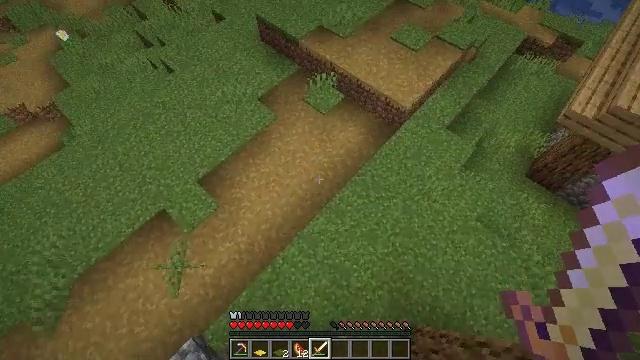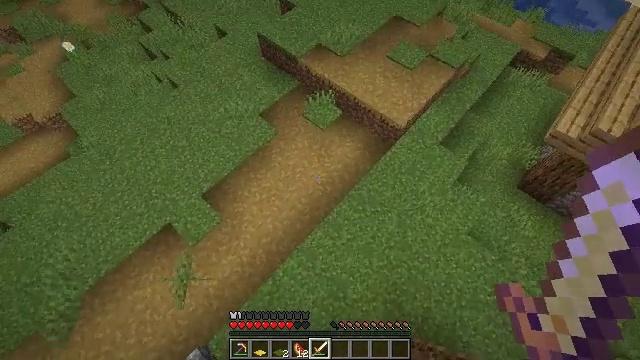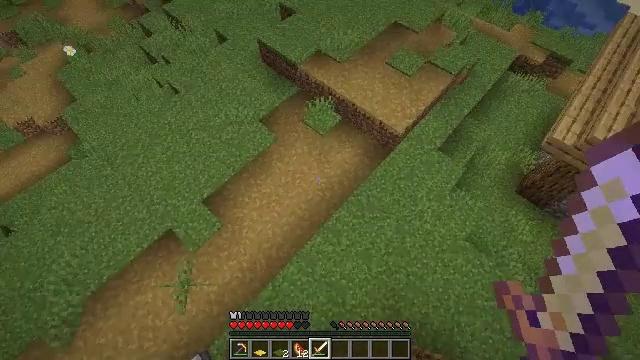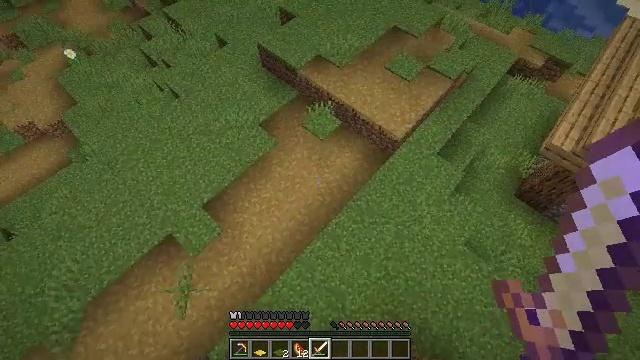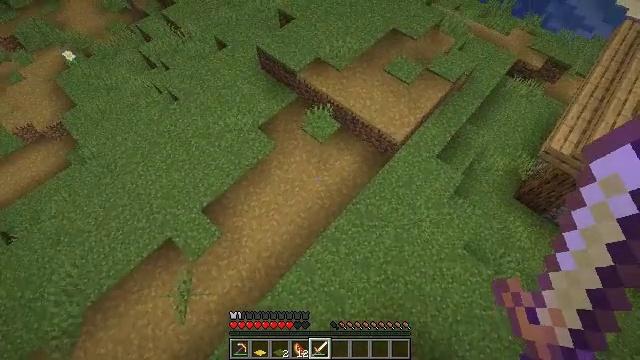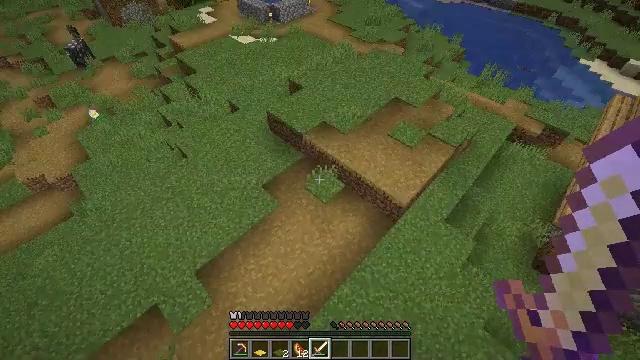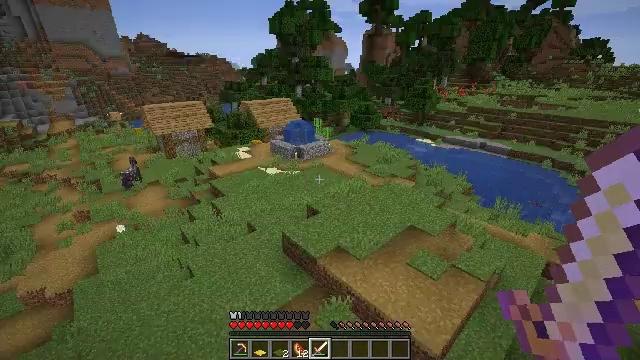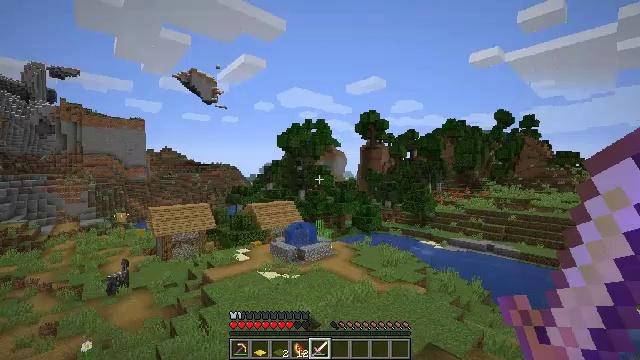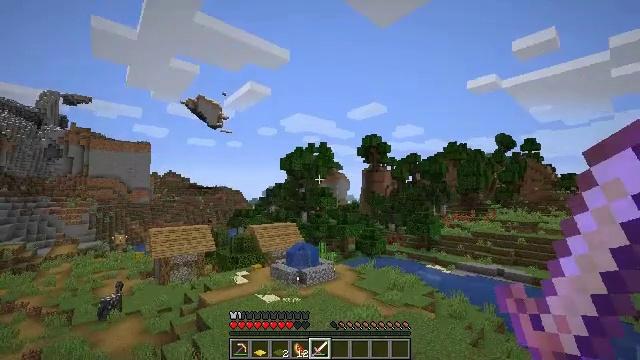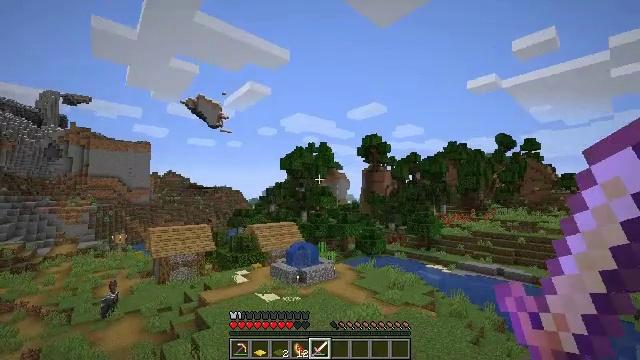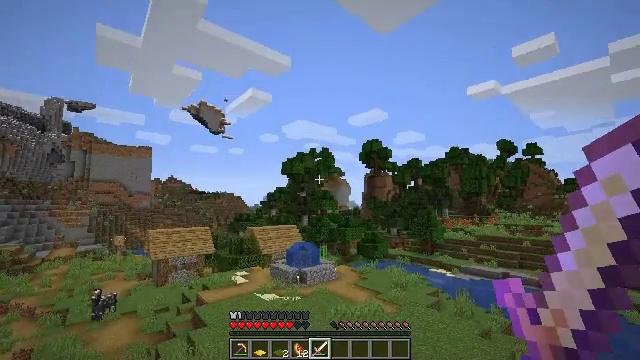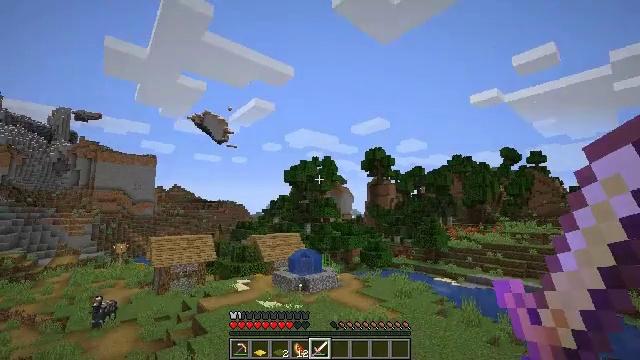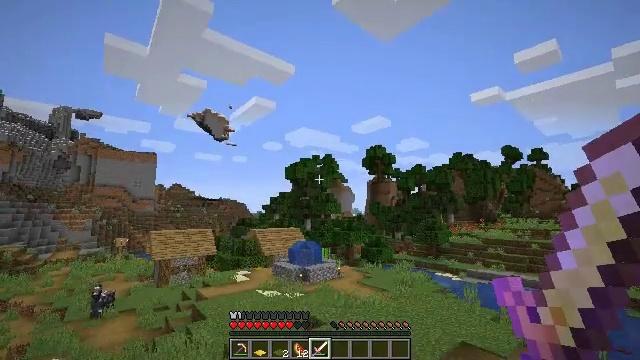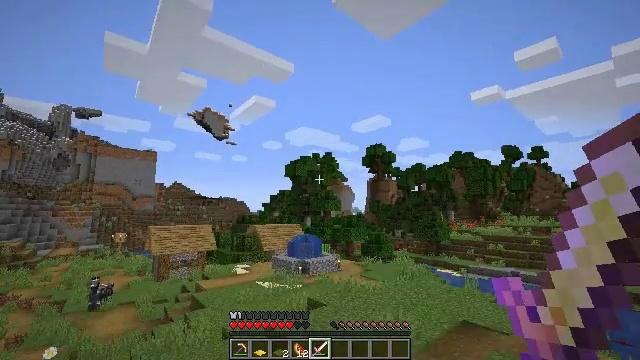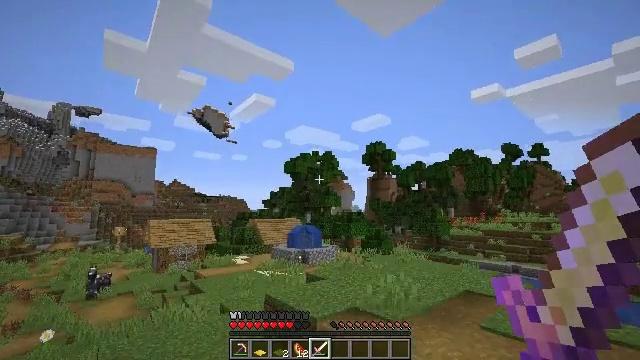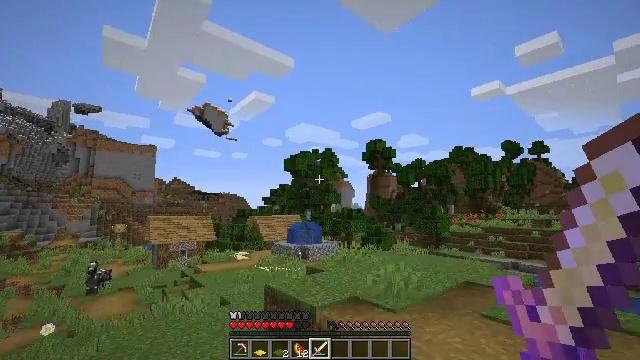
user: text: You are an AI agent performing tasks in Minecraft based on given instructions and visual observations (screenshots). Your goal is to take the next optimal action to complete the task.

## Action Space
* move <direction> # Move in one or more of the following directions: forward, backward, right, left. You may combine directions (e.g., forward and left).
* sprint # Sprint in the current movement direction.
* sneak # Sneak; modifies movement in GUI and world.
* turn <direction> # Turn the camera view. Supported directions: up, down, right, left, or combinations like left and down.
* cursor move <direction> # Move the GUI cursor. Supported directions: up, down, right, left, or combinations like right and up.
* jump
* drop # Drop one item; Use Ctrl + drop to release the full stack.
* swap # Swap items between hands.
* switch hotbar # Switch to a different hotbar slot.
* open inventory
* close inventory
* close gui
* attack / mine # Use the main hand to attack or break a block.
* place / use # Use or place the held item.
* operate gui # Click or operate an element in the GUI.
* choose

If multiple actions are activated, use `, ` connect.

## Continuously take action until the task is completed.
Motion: motion action
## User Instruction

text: Mine the diorite underground.
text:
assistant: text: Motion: move forward, jump
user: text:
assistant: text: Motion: move forward, jump
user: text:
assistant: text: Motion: move forward, jump
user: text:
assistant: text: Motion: move forward, jump
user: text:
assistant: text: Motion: move forward, turn left and up, jump
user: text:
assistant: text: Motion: move forward, turn left and up
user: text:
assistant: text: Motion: move forward, turn up
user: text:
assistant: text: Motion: move forward, turn up, jump
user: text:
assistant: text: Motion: move forward, jump
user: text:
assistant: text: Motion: move forward, turn up, jump
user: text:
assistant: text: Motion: move forward, turn up, jump
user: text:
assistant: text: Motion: move forward, jump
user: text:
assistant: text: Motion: move forward, jump
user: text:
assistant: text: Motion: move forward, jump
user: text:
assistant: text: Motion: move forward, jump
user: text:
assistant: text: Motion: move forward, turn down, jump
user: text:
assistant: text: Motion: move forward, turn down, jump
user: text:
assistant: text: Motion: move forward, jump
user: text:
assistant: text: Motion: move forward, jump
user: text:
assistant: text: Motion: move forward, jump
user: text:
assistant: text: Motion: move forward, jump
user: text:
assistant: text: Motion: move forward, jump
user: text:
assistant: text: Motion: move forward, jump
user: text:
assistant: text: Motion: move forward, jump
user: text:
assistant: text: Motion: move forward, jump
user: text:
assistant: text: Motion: move forward, jump
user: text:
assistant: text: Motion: move forward, jump
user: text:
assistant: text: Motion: move forward, turn right and down, jump
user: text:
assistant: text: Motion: move forward, turn right and down, jump
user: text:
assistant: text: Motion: move forward, turn right and down, jump